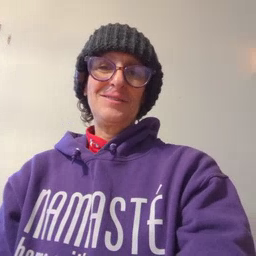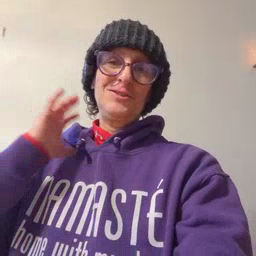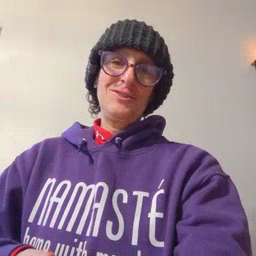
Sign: shirt